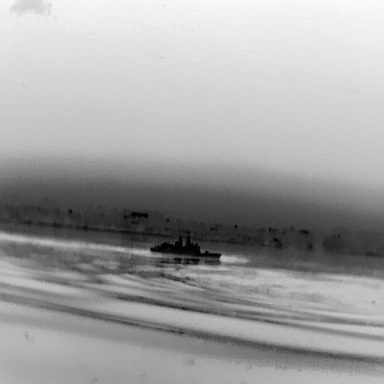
There is a warship in the infrared image.